Interaction volume radius: 5 \u00c5
Interaction volume height: 10 \u00c5
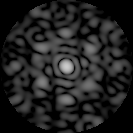
Disorder parameter: 0.6448